Field crop: maize
Growth stage: 2
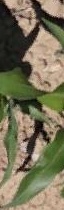
Species: maize